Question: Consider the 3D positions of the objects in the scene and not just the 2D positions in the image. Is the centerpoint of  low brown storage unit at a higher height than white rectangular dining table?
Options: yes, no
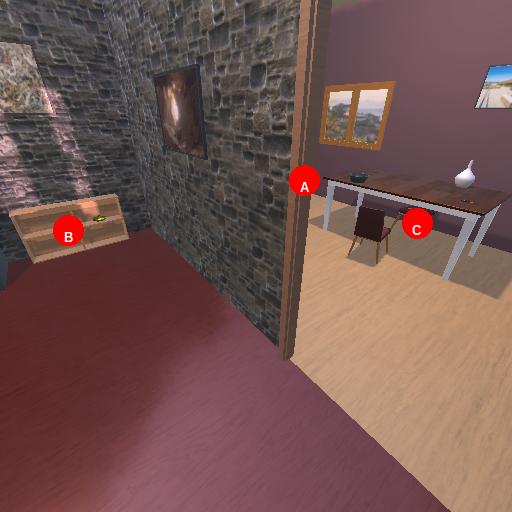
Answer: yes